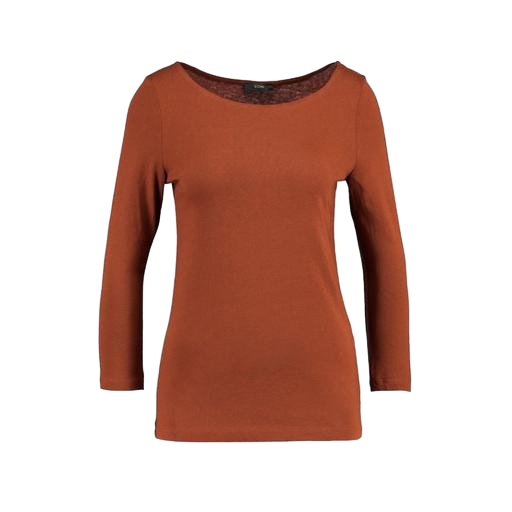
brown boat-neck jersey t-shirt, three-quarter sleeved jersey top, long-sleeve top, white background